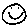
Label: smiley face